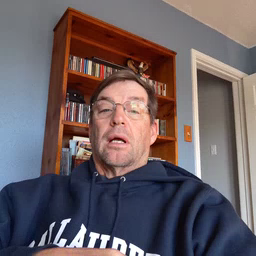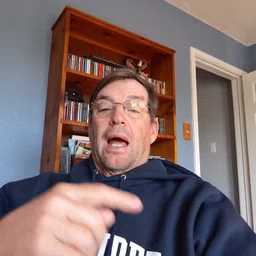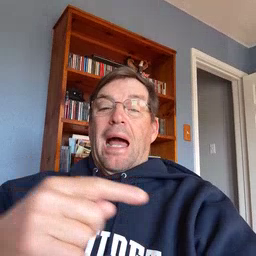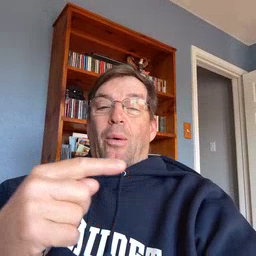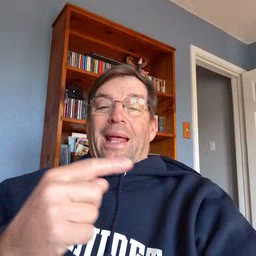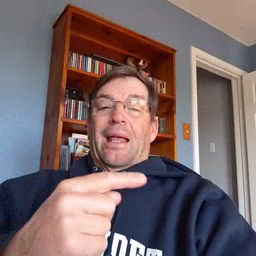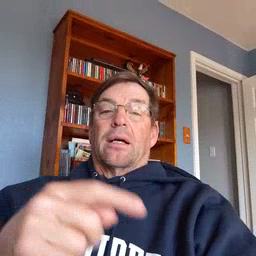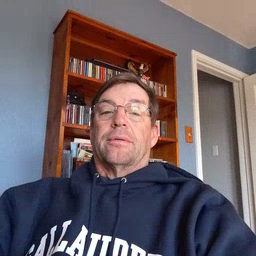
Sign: owie